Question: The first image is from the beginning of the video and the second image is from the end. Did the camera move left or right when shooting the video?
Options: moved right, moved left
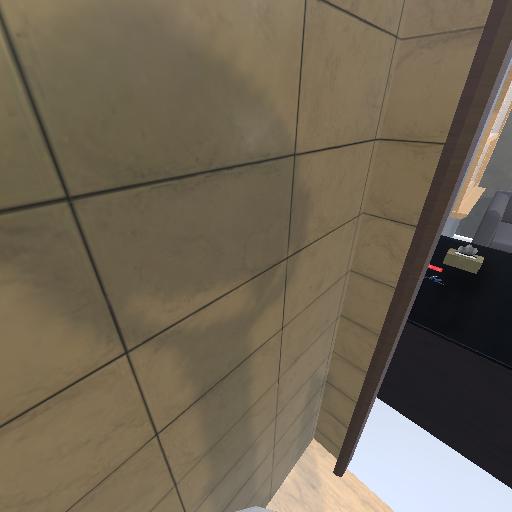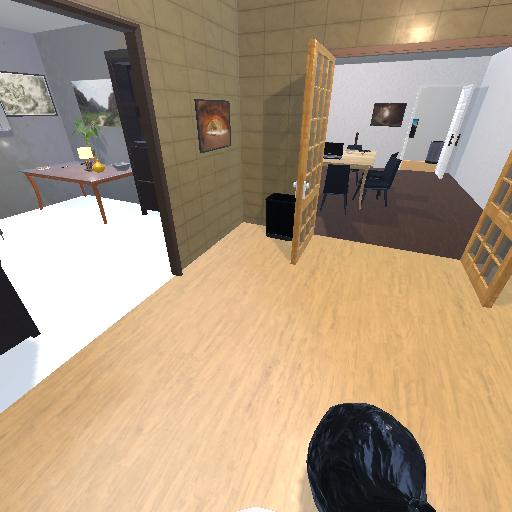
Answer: moved right